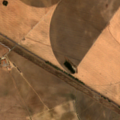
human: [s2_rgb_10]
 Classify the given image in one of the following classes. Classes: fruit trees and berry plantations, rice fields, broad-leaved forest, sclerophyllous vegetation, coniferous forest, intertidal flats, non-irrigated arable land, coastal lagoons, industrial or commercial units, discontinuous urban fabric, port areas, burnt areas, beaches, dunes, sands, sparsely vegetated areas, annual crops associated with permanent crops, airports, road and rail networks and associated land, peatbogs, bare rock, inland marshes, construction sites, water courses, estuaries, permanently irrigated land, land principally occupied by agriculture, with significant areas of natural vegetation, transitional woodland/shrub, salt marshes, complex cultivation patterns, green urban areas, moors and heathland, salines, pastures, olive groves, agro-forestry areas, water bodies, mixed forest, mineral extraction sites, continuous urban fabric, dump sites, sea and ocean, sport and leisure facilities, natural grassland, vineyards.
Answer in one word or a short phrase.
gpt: non-irrigated arable land, permanently irrigated land